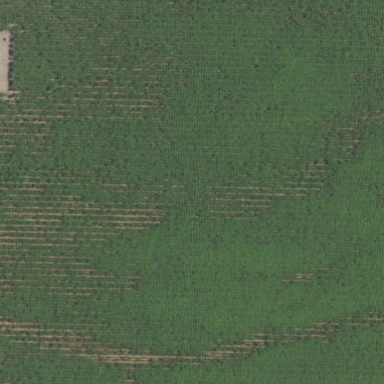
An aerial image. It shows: Vineyard.